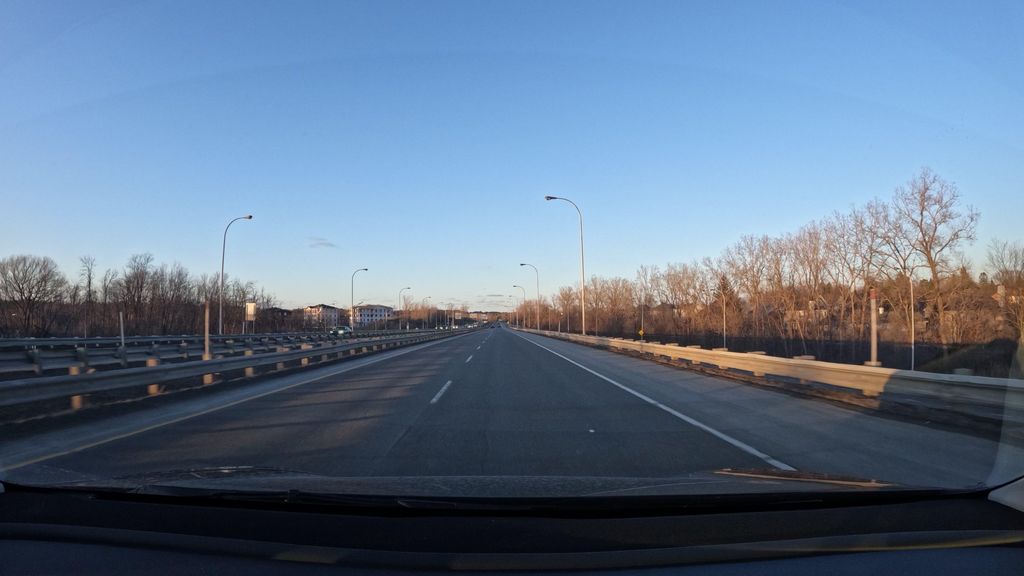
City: montreal